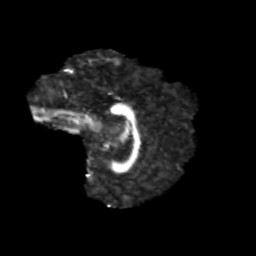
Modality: FA
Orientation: sagittal
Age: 12
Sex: female
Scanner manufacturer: siemens
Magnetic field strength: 3 T
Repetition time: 3.8 s
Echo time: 0.07 s